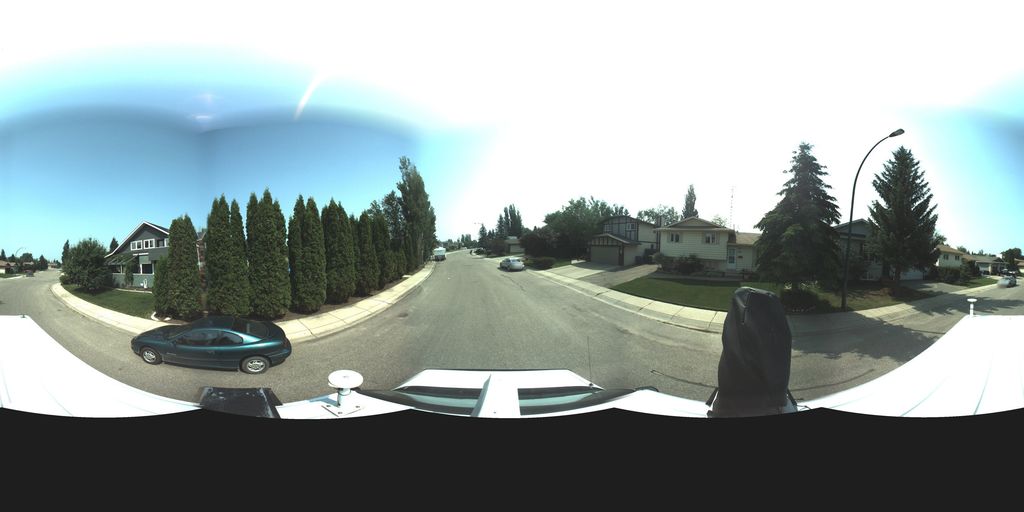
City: saskatoon